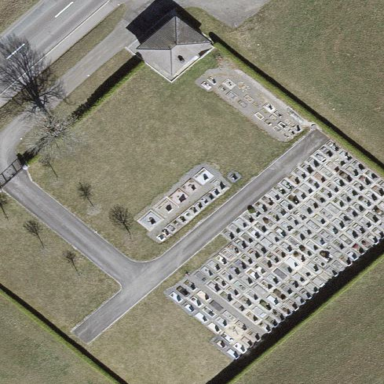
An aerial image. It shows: Graveyard.